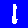
Digit: 1